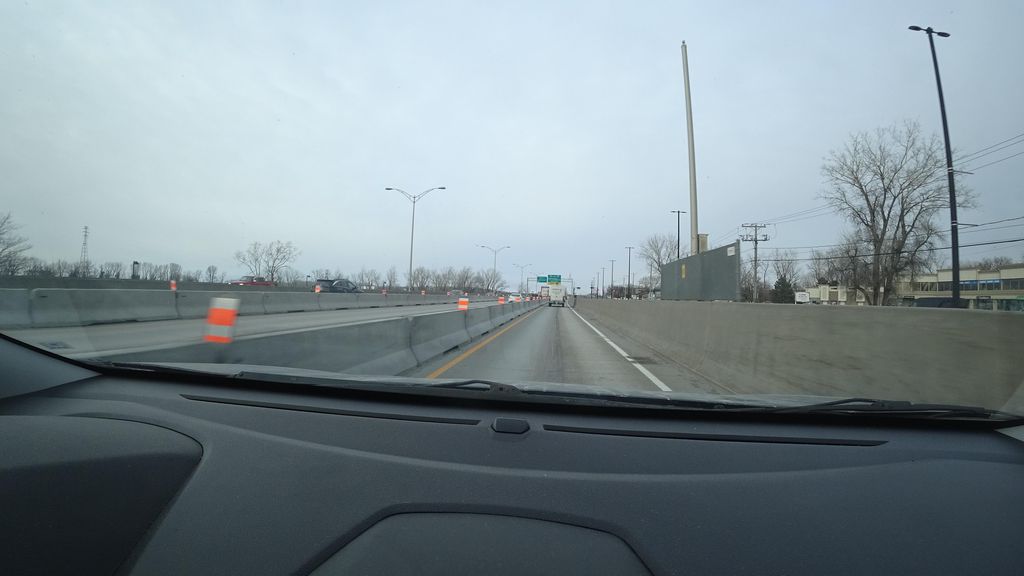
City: montreal